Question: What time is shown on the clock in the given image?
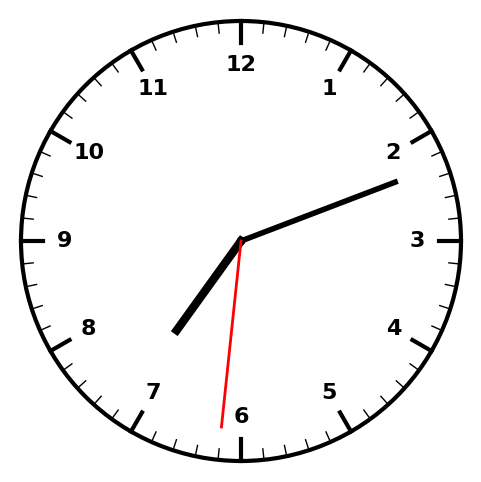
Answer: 07:11:31